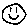
Label: smiley face